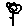
Label: flower